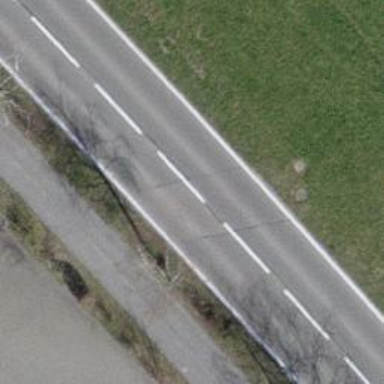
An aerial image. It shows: Avenue lined with trees.